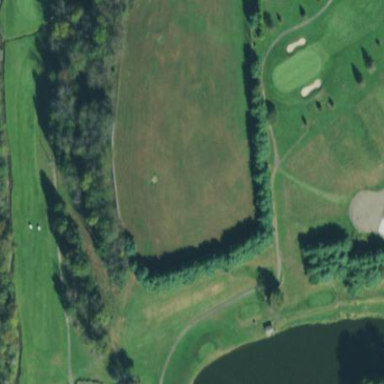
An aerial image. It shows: Rough area in golf course.